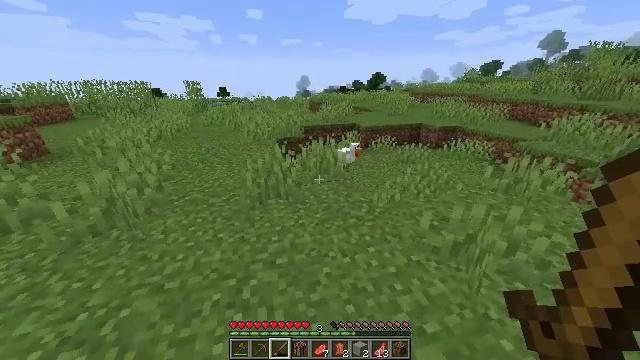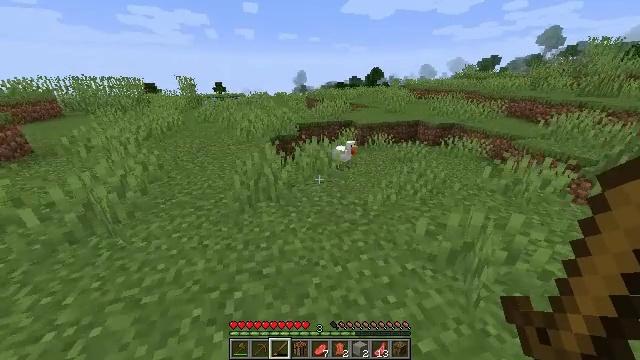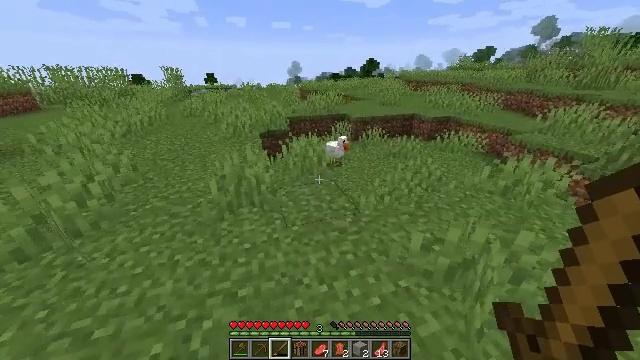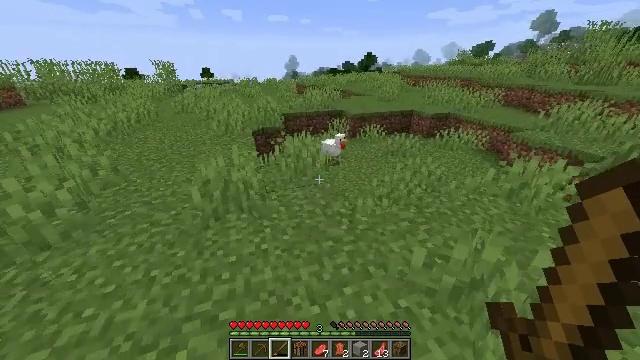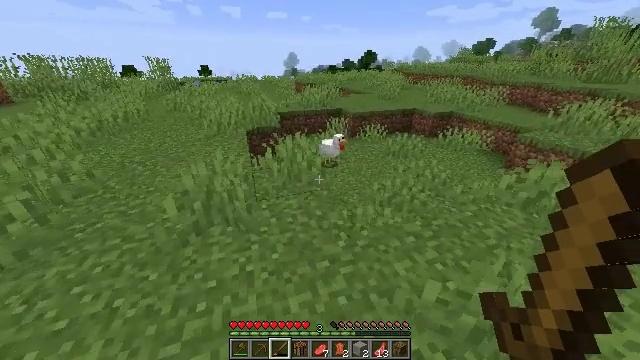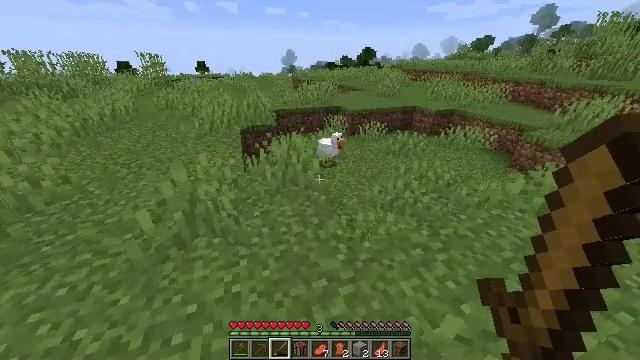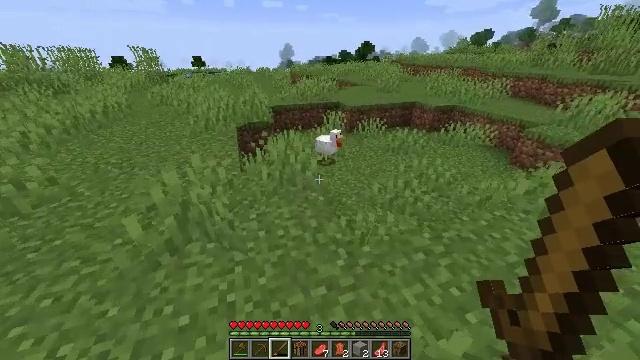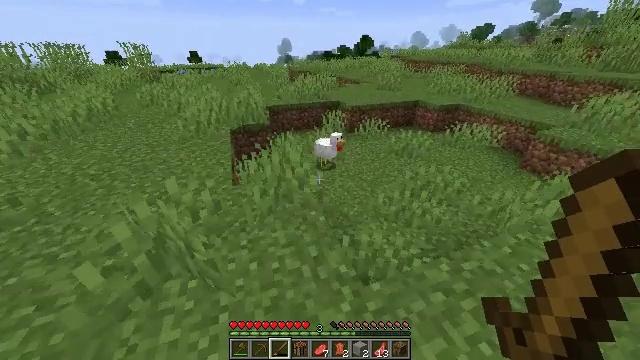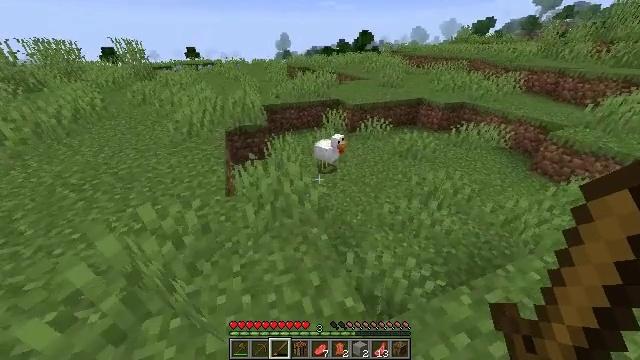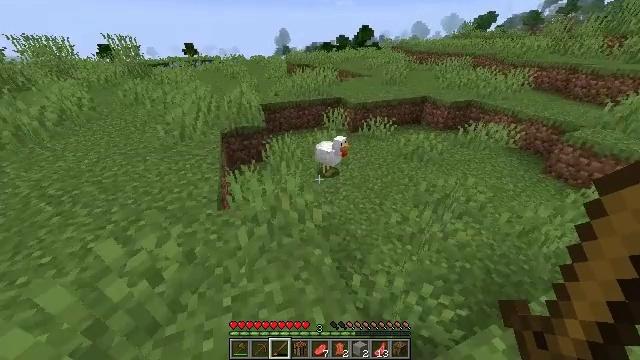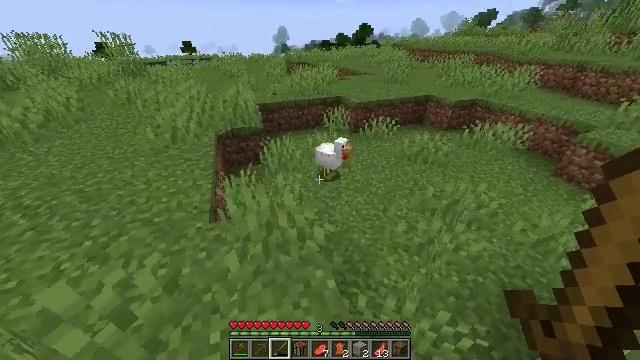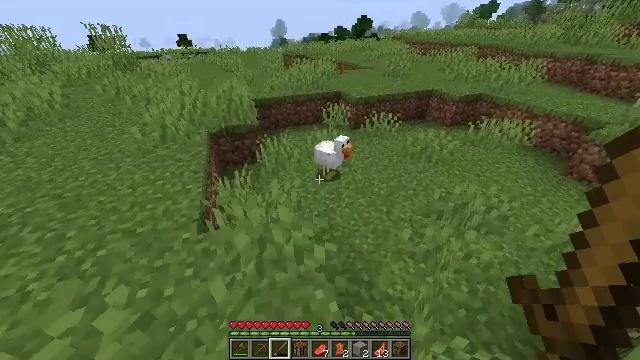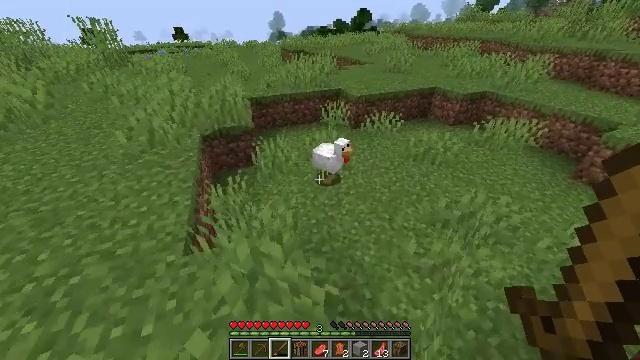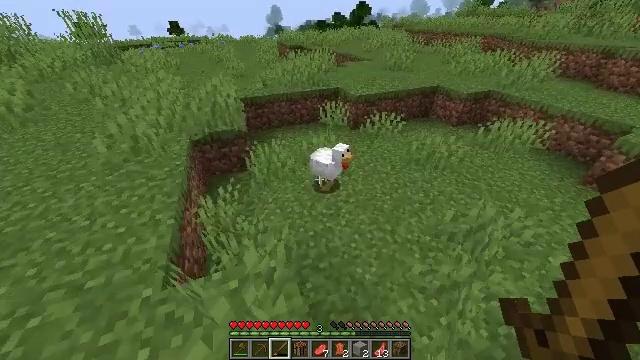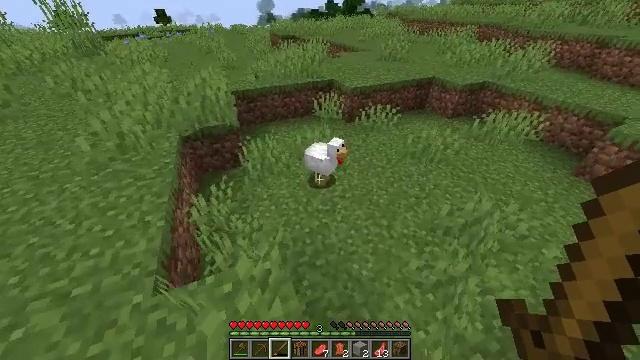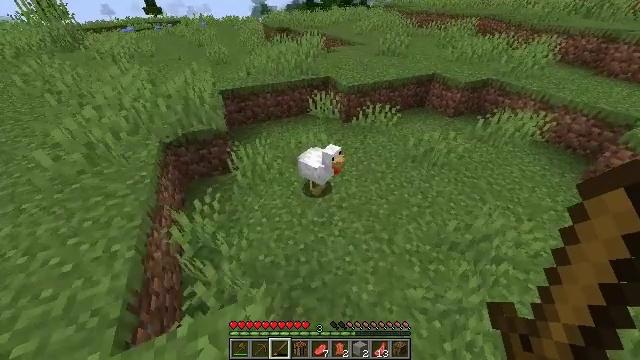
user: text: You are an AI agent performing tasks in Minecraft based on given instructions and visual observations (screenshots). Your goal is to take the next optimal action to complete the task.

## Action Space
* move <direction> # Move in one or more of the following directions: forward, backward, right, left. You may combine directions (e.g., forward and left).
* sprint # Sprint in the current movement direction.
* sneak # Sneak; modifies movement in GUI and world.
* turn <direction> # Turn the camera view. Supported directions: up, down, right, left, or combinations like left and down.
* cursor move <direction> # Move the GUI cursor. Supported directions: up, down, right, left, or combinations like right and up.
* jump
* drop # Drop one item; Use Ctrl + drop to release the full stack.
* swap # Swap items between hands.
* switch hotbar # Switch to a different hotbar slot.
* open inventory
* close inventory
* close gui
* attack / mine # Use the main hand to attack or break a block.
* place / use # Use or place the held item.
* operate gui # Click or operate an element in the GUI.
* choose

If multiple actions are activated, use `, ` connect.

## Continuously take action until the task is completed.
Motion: motion action
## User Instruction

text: Clear the ground by mining grass.
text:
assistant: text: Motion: move forward
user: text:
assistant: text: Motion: move forward, turn right and down
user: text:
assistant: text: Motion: move forward, turn down
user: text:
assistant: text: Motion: move forward
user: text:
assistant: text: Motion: move forward
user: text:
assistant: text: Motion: move forward, turn down
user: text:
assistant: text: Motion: move forward
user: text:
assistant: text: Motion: move forward
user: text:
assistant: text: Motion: move forward
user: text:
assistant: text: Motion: move forward
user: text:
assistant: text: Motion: move forward, turn down
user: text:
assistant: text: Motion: move forward, turn down
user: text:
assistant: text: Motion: move forward
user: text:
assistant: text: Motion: move forward, turn right and down
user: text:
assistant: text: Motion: move forward, turn right and down
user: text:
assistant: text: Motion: move forward, turn right and down
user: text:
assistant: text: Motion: move forward, turn right and down
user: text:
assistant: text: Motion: move forward, turn down
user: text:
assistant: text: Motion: turn down
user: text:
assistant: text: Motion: turn down
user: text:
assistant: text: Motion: turn down
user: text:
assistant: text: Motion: no_op
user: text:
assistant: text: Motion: turn down
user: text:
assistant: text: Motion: no_op
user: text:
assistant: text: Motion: move forward
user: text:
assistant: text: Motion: move forward
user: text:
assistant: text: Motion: move forward
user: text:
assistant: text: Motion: no_op
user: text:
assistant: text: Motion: no_op
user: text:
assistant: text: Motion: attack / mine